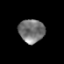
Tissue: prostate
Cell type: T cells
Senescence score: 0.3411
Nuclear area (px): 587
Mean DAPI intensity: 118.273